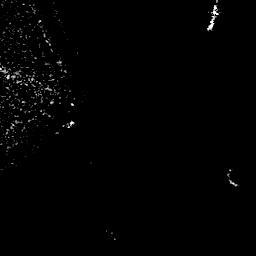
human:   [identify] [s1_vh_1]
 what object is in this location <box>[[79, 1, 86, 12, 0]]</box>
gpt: <ref>1 small ship at the top right</ref>